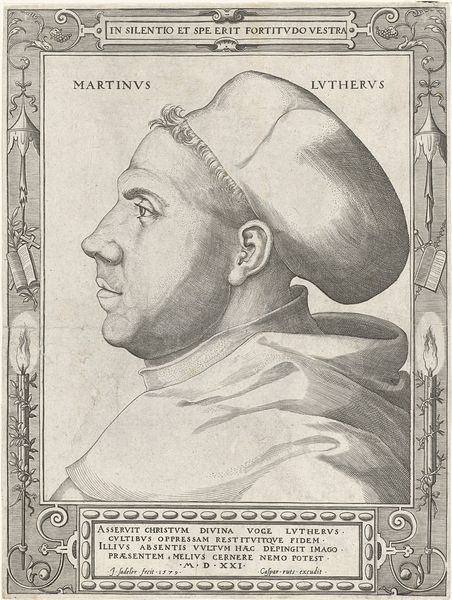
Titel: Portret van Martin Luther
Künstler: Johann (I) Sadeler
Standort: Amsterdam
Institution: Rijksmuseum
Schlagwörter: mann, schatten, weiß, haar, hut, licht, mund, nase, ohr, profil, schwarz, stirn, zeichnung, kappe, mütze, gesicht, kragen, rahmen, bild, portrait, porträt, kirche, auge, kutte, lippe, schrift, inschrift, dekor, verzierung, kerze, flamme, buch, druck, radierung, stich, kupfer, schwert, text, pfarrer, mittelalter, priester, mönch, luther, baldachin, latein, evangelisch, martin, reformation, martin luther, bidnis, schwarrz